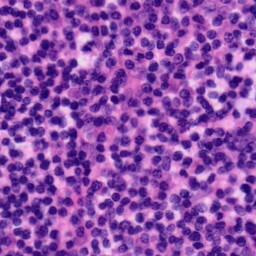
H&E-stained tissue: Tonsil